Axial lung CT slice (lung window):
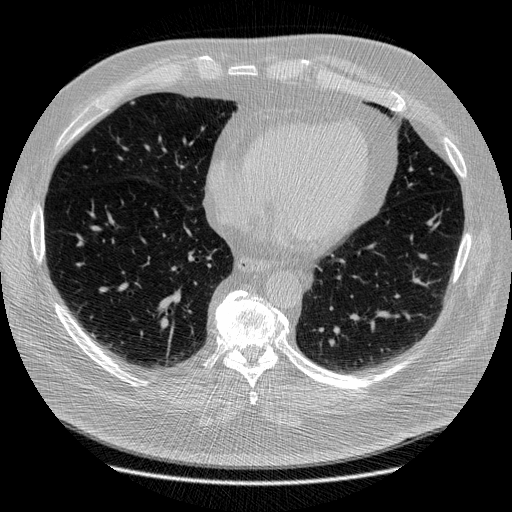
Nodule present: yes
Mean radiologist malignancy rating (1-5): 1.667